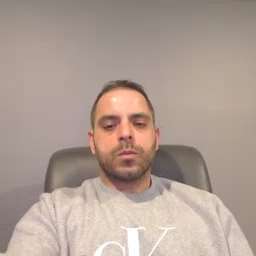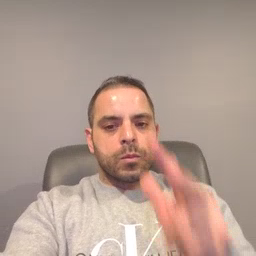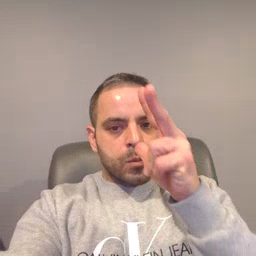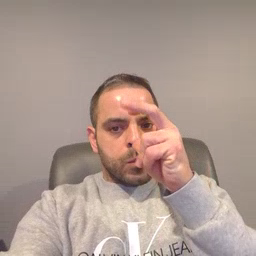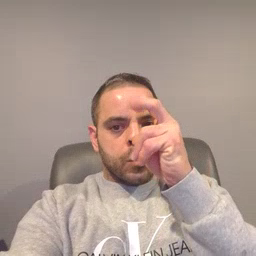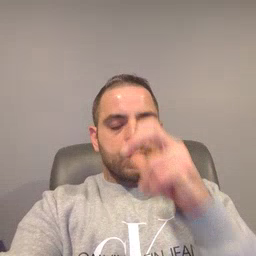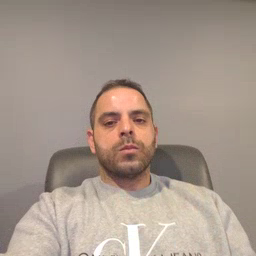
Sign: bug